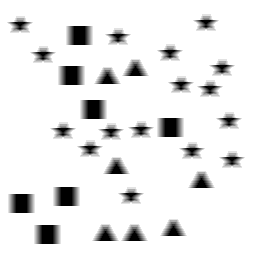
Squares: 7
Triangles: 7
Stars: 16
Total shapes: 30